Field crop: maize
Growth stage: 1
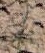
Species: salsola